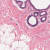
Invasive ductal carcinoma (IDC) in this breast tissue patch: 0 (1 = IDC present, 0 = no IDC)